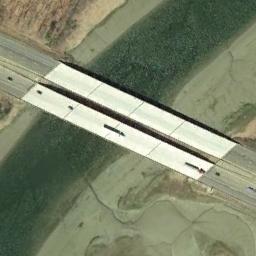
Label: bridge